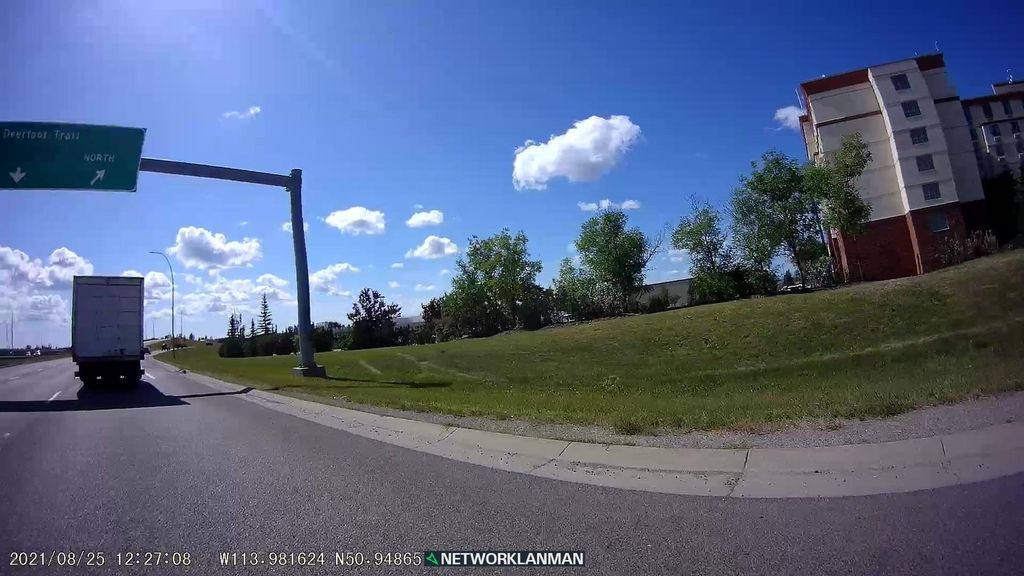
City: calgary